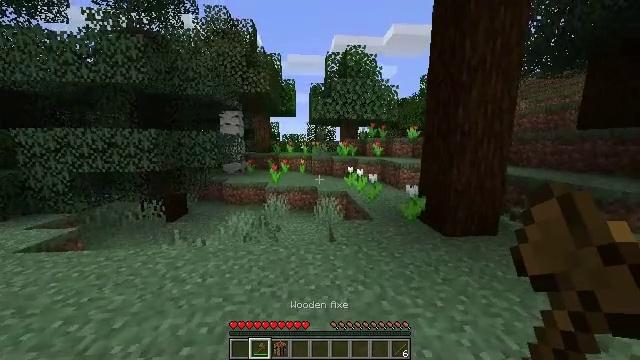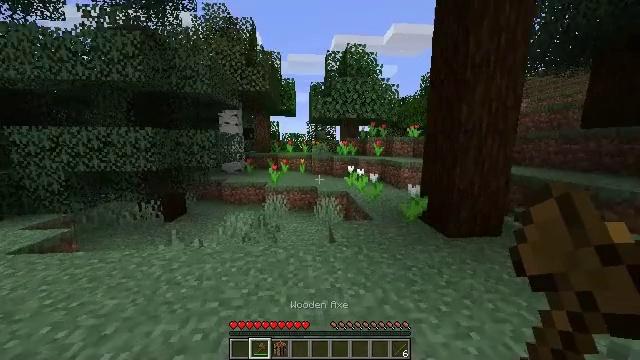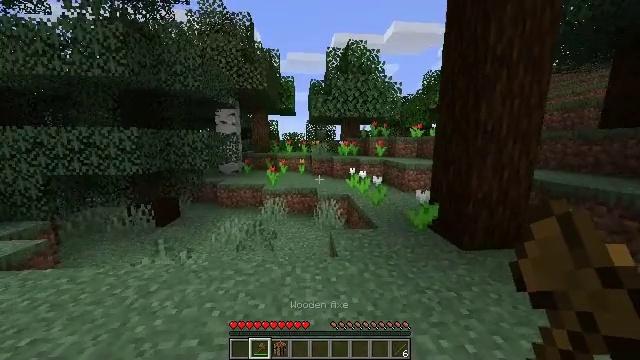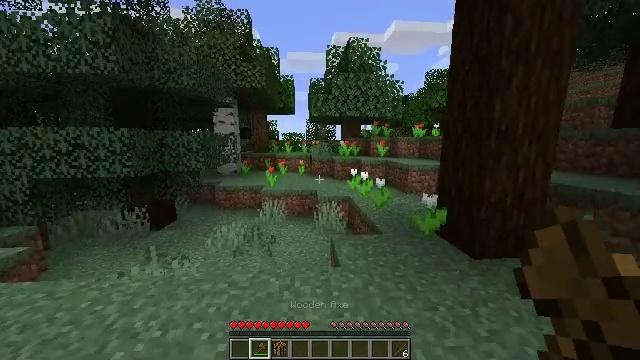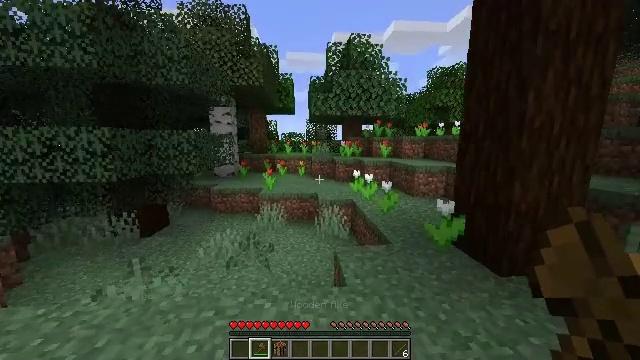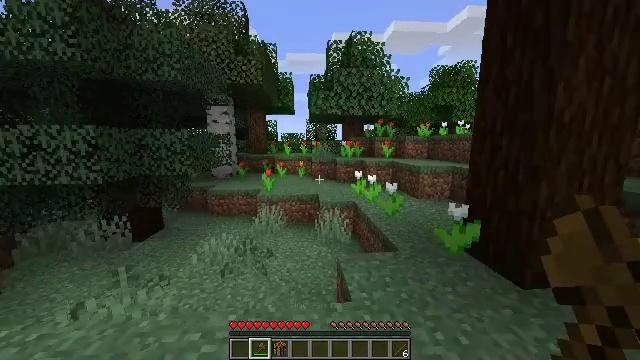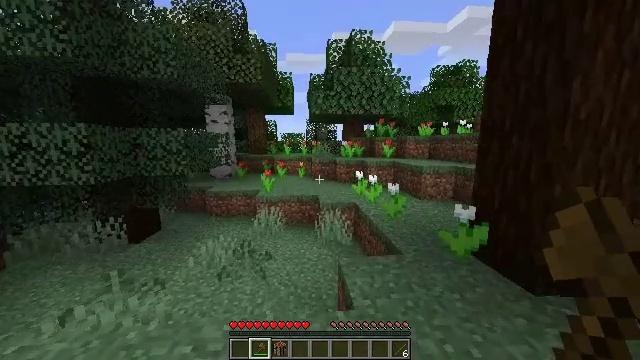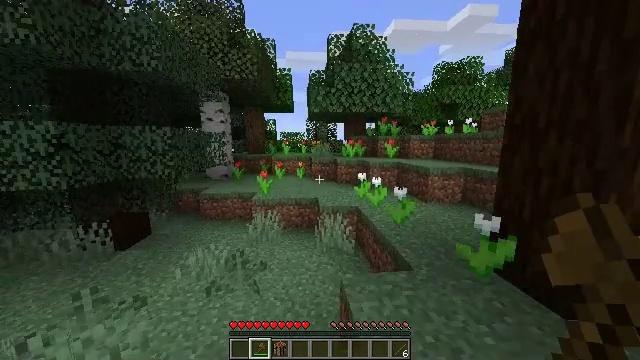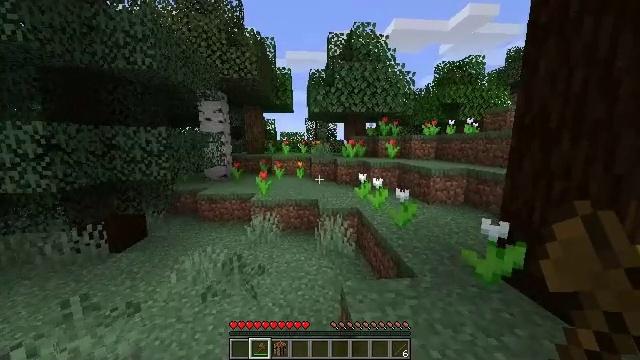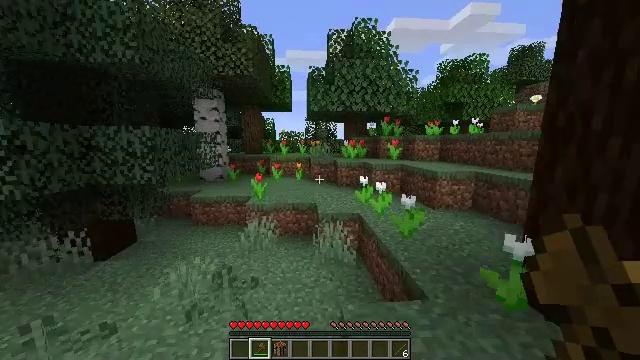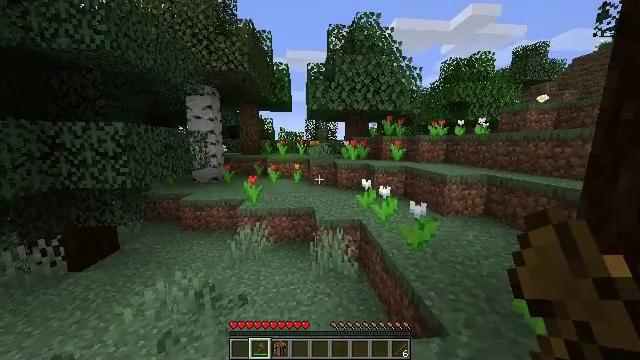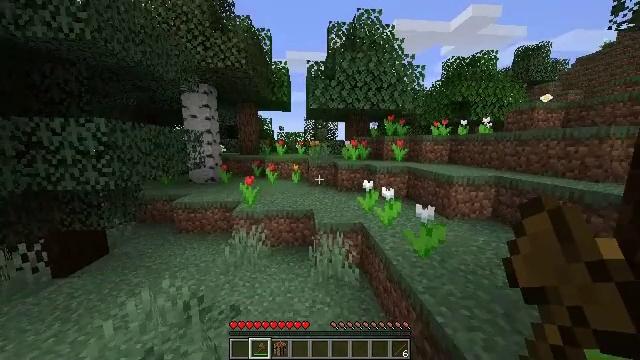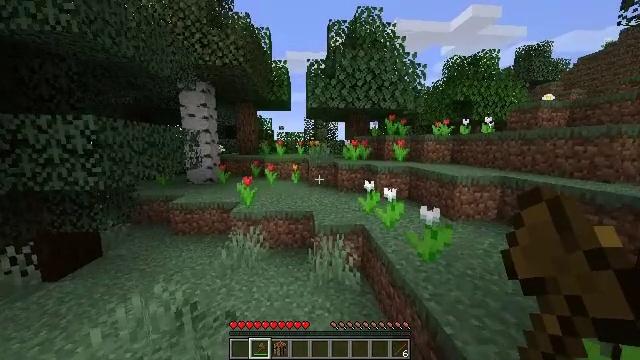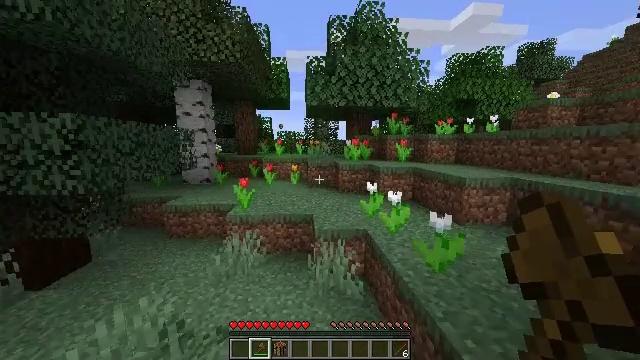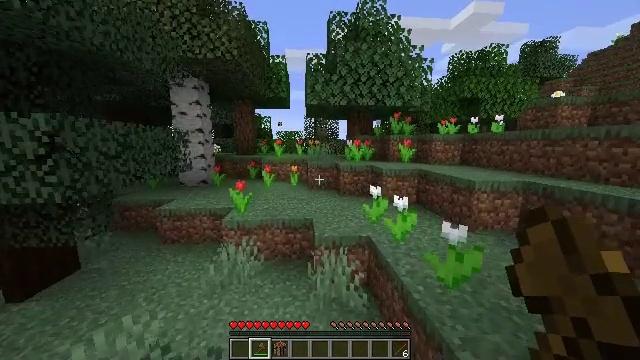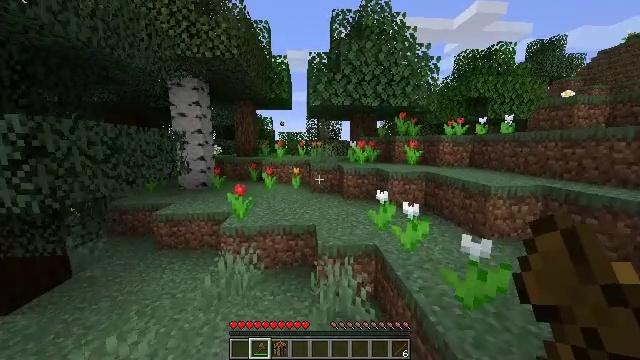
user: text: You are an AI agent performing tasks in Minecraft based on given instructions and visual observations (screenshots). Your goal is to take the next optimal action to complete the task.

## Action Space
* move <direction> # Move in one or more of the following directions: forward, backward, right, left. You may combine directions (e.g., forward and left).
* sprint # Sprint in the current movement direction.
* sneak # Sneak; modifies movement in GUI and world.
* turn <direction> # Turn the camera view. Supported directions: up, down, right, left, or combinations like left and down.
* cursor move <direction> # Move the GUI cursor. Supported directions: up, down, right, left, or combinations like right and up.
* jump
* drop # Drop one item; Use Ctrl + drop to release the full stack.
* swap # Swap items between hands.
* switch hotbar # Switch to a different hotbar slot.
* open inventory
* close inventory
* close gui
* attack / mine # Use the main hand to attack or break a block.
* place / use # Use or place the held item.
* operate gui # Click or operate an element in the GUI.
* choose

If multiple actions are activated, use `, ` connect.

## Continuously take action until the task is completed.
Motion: motion action
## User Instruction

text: Hunt animals.
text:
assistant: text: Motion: move forward
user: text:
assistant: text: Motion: move forward
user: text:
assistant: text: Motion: move forward
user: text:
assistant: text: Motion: move forward
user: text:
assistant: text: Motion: move forward
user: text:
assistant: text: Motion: move forward
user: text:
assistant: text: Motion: move forward
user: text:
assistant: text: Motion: move forward
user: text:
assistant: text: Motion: move forward
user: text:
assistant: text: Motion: move forward
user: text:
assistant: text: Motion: move forward
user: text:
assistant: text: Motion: move forward
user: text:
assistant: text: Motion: move forward
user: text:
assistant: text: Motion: move forward
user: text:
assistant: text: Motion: move forward
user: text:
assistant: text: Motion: move forward, turn left and up
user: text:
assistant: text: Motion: move forward
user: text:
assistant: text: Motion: move forward
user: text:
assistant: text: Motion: move forward
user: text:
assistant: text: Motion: move forward
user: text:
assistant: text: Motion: move forward
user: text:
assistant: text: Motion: move forward
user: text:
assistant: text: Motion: move forward
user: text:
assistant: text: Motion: move forward
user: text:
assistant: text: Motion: move forward, turn right and down
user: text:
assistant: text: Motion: move forward, turn right and down, jump
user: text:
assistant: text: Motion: move forward, turn right, jump
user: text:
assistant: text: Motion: move forward, jump
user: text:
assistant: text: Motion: move forward, jump
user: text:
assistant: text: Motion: move forward, turn left and down